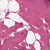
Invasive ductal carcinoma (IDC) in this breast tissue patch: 0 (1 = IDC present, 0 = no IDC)